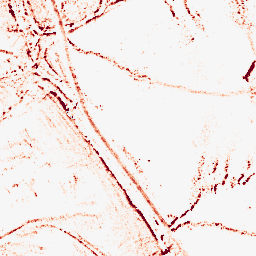
Category: morphological
Decomposition family: morphological_rect
Decomposition parameters: operation: opening
width: 5
height: 5
Upsampling method: lanczos
Upsampling parameters: scale: 2
Upsampling scale: 2